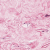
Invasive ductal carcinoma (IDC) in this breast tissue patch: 0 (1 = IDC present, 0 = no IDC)